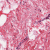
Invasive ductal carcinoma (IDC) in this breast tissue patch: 0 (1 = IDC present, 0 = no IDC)